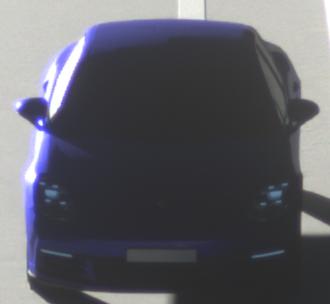
Make: Porsche
Model: Panamera
Detailed model: Panamera (971)
Model produced from: 2016/11
Model produced until: 2018/08
Doors: 5
Color: blue
Road condition: dry road
Daytime: sunrise or sunset
Contrast: high contrast